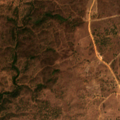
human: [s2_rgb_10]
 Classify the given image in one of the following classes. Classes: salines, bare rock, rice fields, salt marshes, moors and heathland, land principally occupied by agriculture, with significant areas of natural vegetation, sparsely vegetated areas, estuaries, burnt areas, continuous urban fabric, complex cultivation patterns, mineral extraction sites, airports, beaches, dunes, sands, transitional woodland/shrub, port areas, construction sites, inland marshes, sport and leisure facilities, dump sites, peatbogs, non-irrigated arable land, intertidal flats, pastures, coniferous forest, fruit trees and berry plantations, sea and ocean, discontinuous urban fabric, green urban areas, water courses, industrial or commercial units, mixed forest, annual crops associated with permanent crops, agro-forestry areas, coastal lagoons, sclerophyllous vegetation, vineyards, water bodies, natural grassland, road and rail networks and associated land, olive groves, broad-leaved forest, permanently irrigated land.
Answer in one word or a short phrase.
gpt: pastures, agro-forestry areas, broad-leaved forest